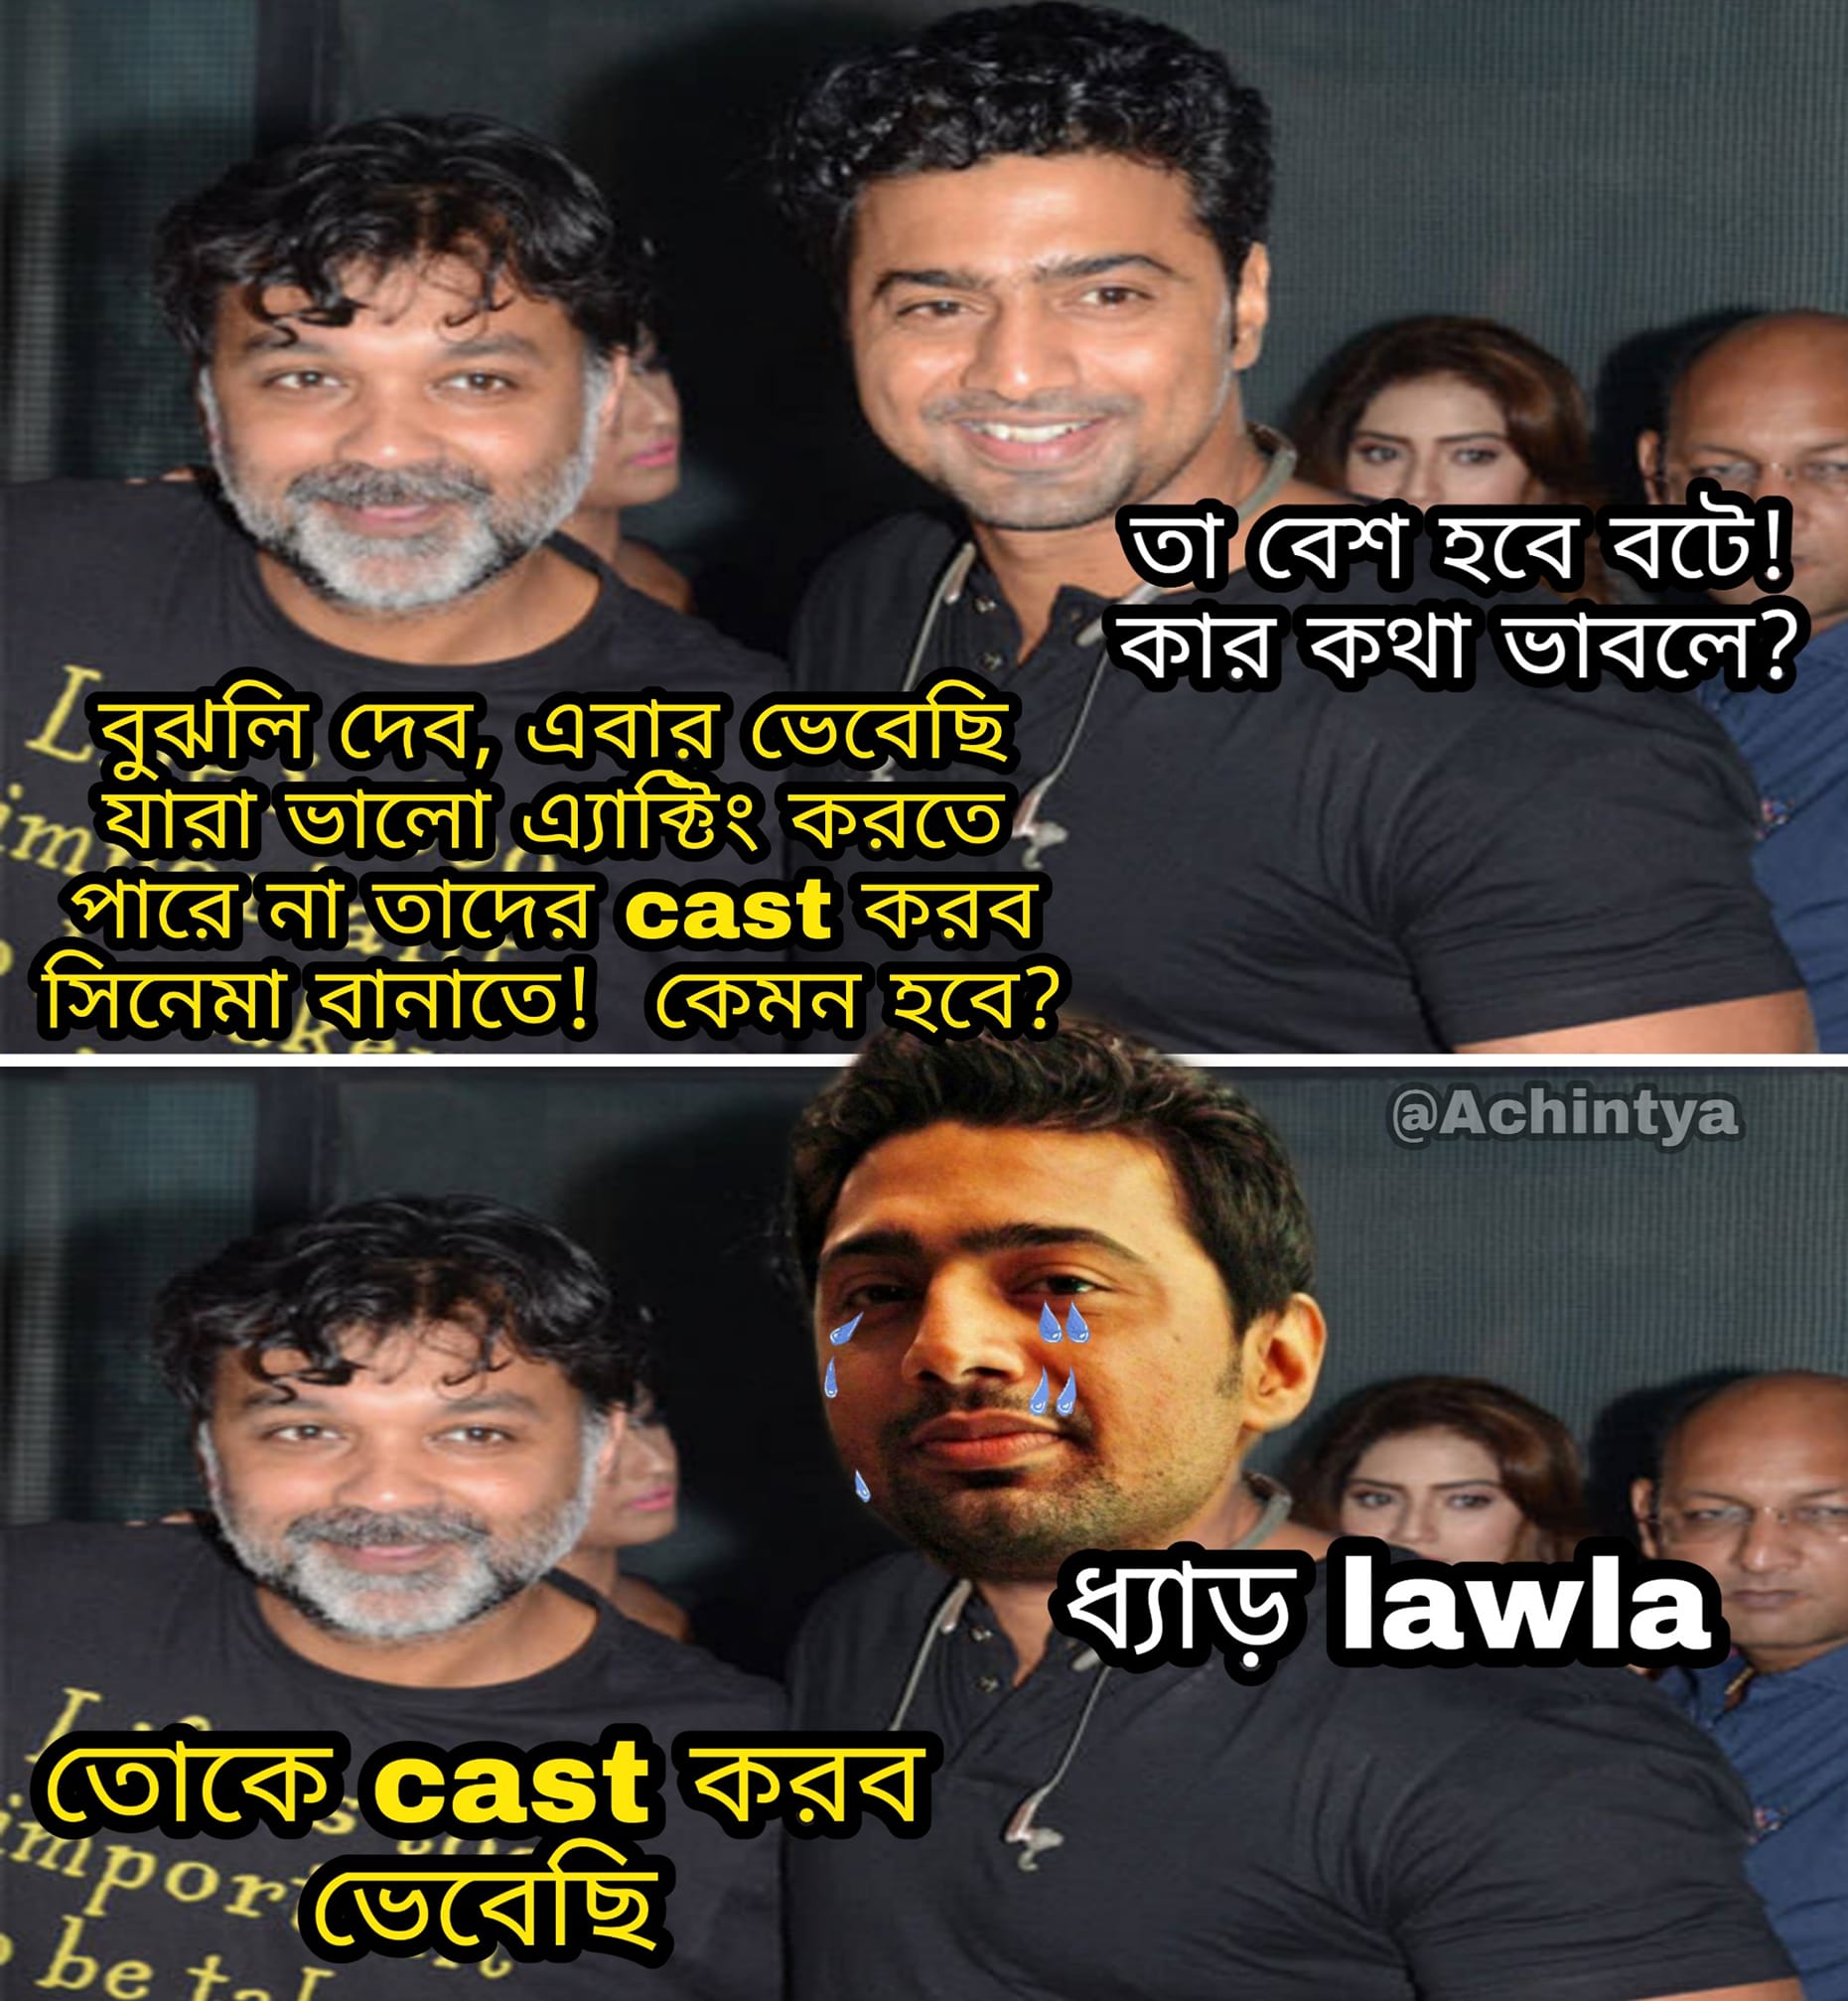
Caption: বুঝলি দেব, এবার ভেবেছি যারা ভালো এক্টিং করতে পারে না তাদের cast করব সিনেমা বানাতে !   কেমন হবে ?     তোকে cast করব ভেবেছি    ধ্যাড় lawla
Label: hate